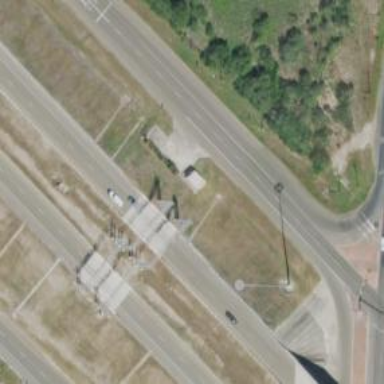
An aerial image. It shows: Toll gantry on the road.